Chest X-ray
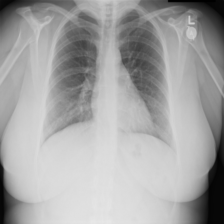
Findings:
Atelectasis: negative
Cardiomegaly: negative
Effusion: negative
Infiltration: negative
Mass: negative
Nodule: negative
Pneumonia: negative
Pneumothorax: negative
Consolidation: negative
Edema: negative
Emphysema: negative
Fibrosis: negative
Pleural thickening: negative
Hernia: negative